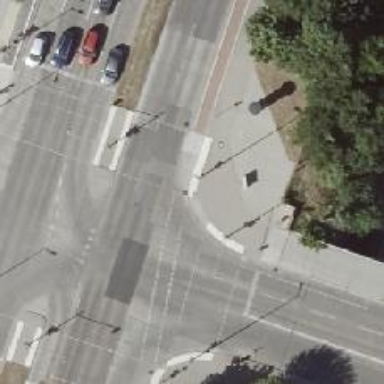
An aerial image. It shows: Asphalt cycleway with crossing controlled by traffic signals.